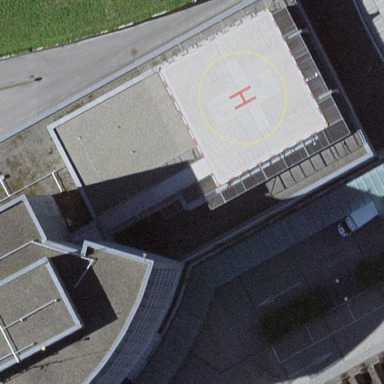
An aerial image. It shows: Image of helipad at airport.